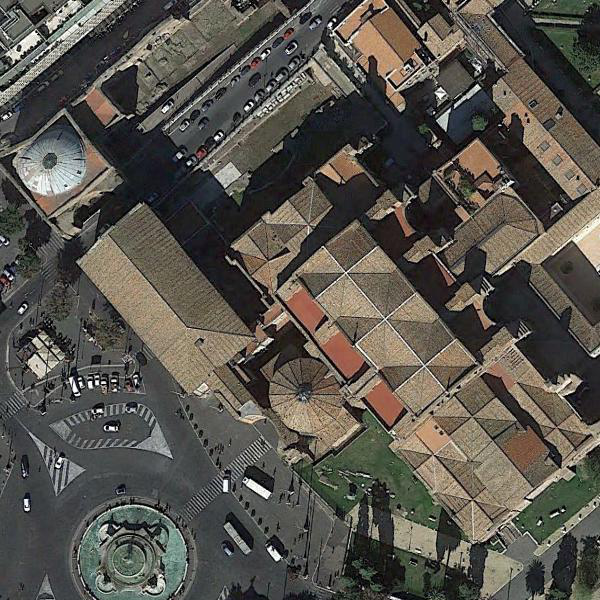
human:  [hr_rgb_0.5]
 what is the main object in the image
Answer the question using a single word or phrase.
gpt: church